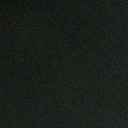
Screen state: off